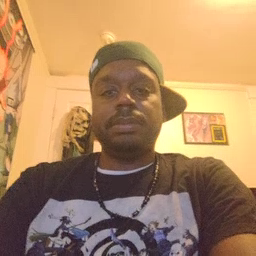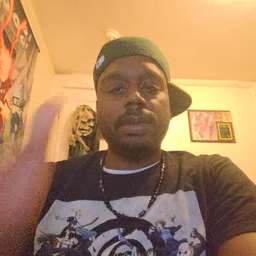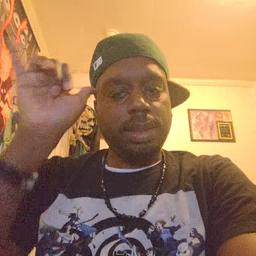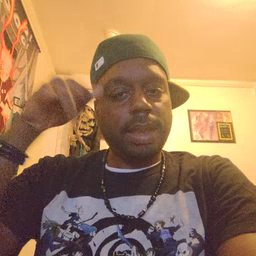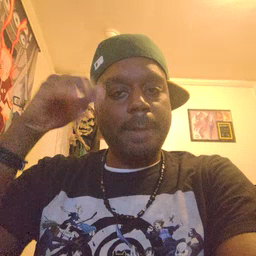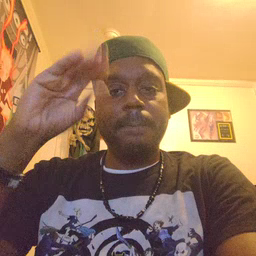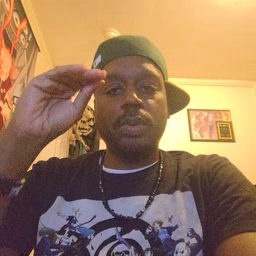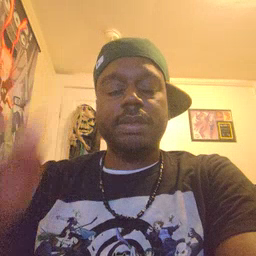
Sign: cowboy